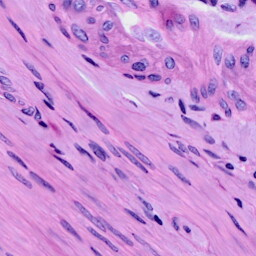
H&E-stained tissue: Cervix